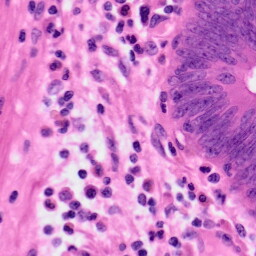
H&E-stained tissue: Colon